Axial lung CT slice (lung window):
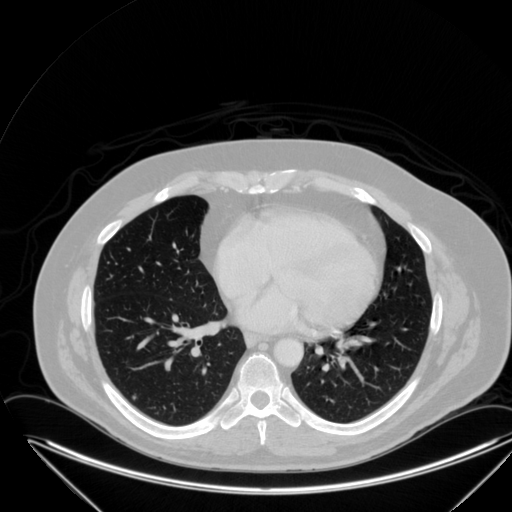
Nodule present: yes
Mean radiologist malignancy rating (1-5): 2.5